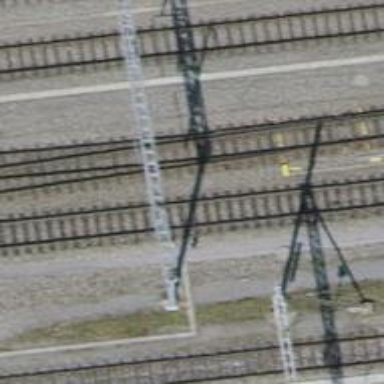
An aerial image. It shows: Railway milestone.